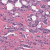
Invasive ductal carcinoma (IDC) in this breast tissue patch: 1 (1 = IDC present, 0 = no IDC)